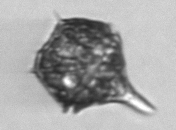
Label: Amylax